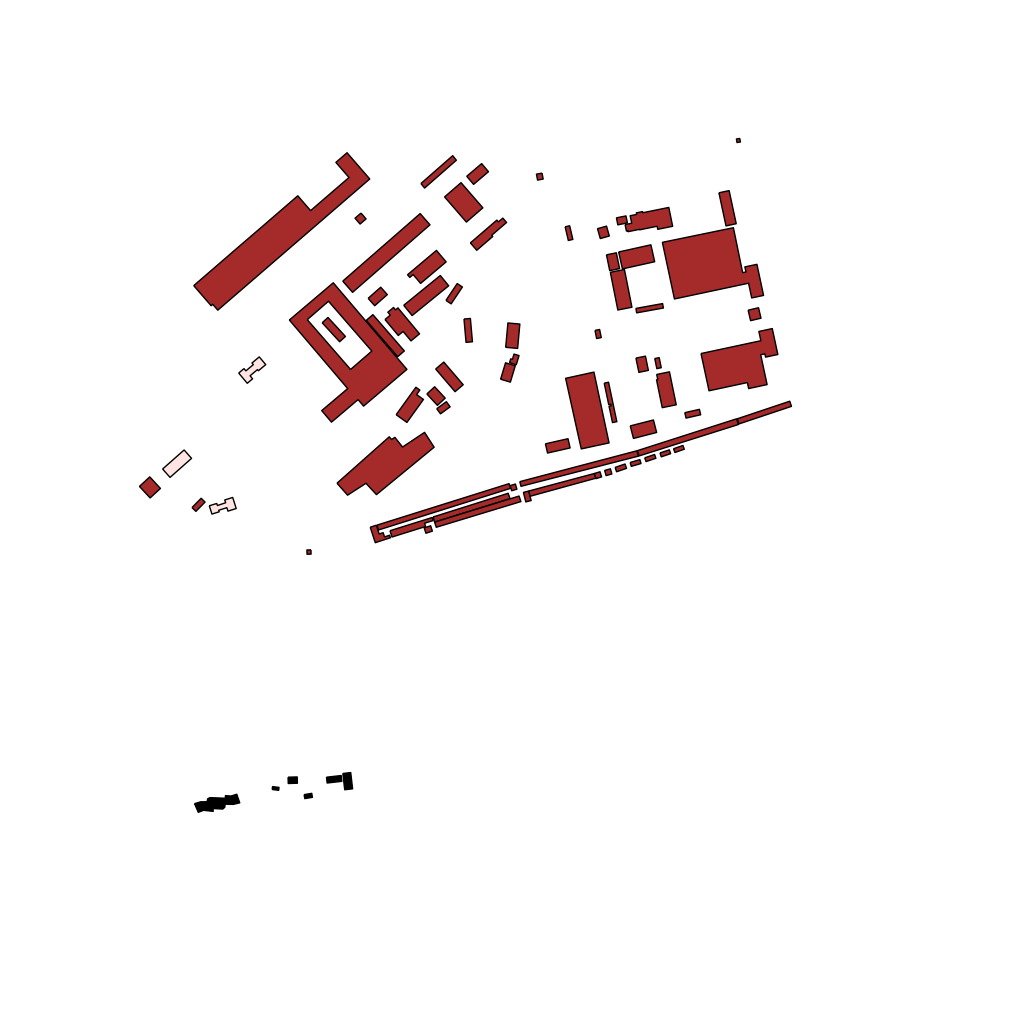
Tags: overhead vector_map, business, industrial, recreation, residential, special, individual_rise, low_rise, density_1, Building, Facility, Gas, 1.0 km²